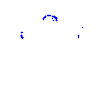
Particle: pion